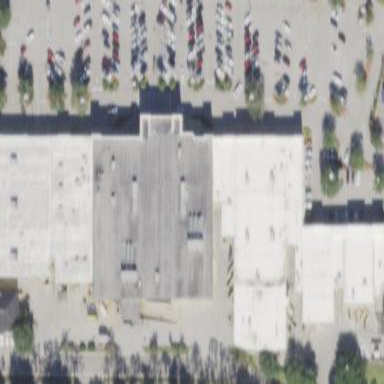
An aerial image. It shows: Mall building.